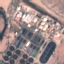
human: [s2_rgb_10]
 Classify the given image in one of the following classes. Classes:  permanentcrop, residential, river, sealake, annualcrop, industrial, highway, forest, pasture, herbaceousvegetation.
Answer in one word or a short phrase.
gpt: Industrial